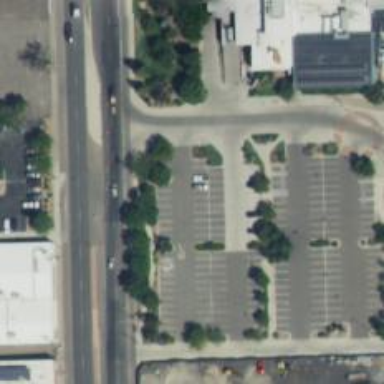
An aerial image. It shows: Parking space is available.